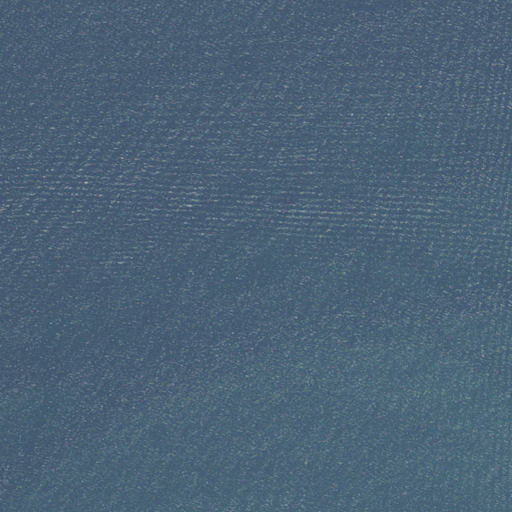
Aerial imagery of island in Massachusetts named Lone Rock containing only open water